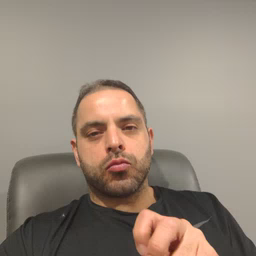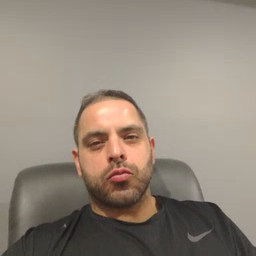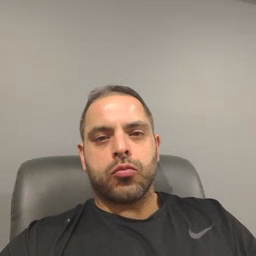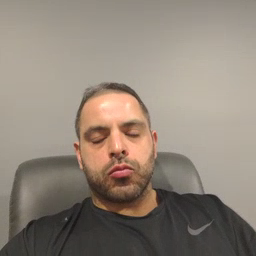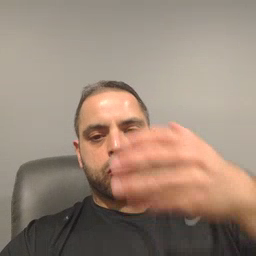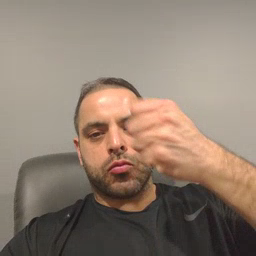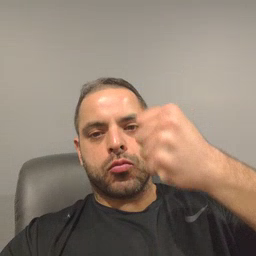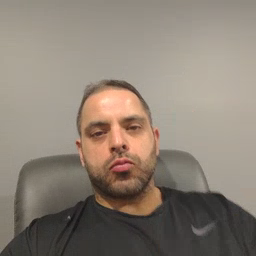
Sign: milk